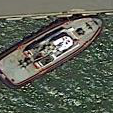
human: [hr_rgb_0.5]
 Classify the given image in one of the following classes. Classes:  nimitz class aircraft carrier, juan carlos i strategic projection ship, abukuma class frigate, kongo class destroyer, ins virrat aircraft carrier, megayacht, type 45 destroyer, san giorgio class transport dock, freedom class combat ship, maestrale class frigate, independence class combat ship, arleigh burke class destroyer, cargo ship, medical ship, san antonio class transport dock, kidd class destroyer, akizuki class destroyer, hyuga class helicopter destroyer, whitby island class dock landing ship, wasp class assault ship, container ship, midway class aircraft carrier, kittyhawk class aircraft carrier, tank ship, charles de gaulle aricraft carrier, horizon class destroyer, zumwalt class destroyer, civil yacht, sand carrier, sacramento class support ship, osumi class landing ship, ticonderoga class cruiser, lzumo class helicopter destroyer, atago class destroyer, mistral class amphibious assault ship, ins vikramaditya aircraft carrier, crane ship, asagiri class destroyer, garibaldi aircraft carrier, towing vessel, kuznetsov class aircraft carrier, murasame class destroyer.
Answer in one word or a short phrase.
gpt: Towing vessel